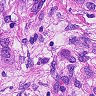
Metastatic tissue present: yes